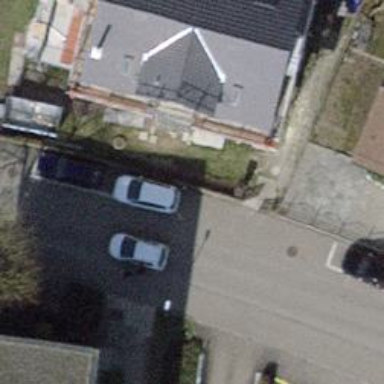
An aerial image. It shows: Residential road with parallel parking lane on the left side.